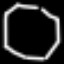
Label: octagon